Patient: sex F, age 71
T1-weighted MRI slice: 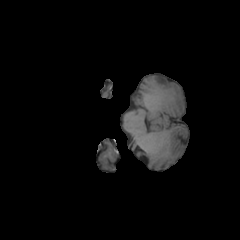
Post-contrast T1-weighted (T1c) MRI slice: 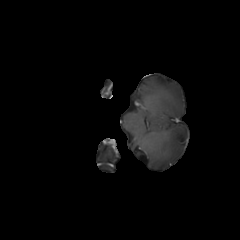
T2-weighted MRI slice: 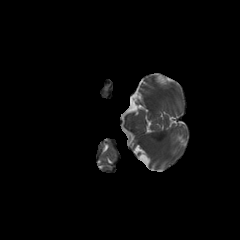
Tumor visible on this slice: no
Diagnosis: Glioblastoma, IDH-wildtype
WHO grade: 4